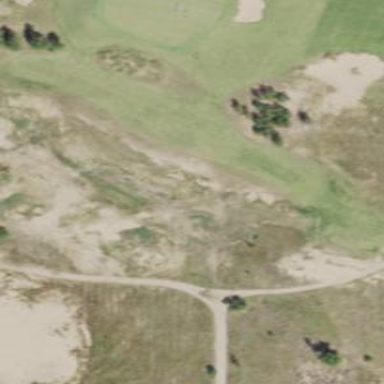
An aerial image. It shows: Golf bunker filled with natural sand.